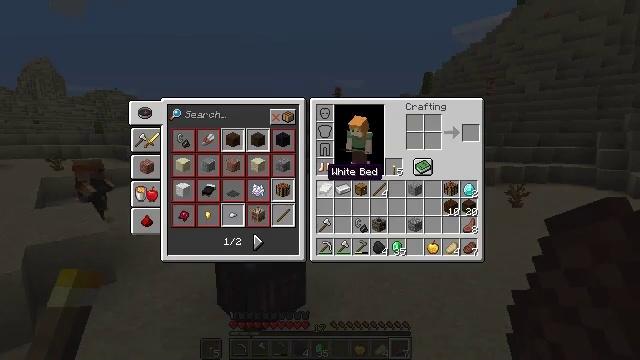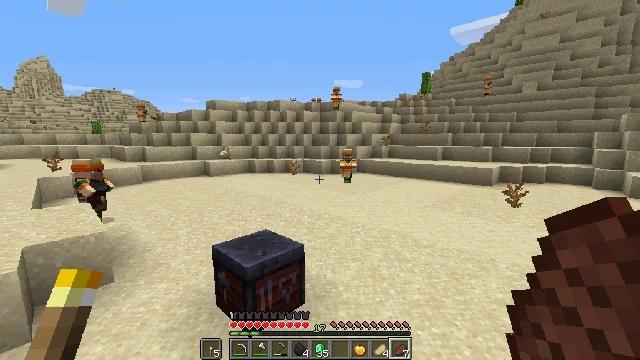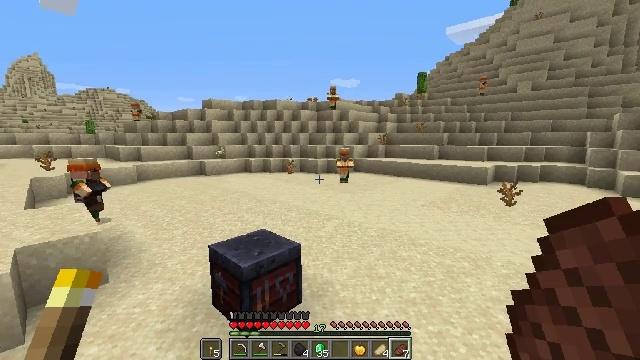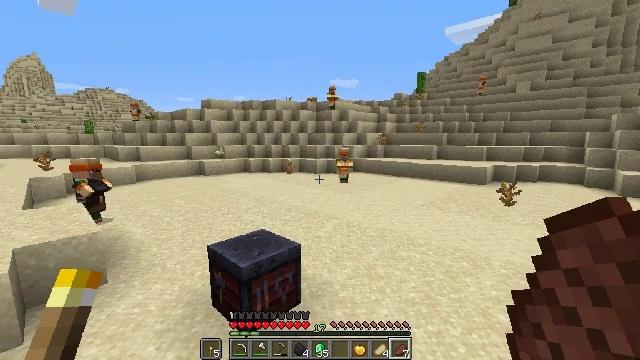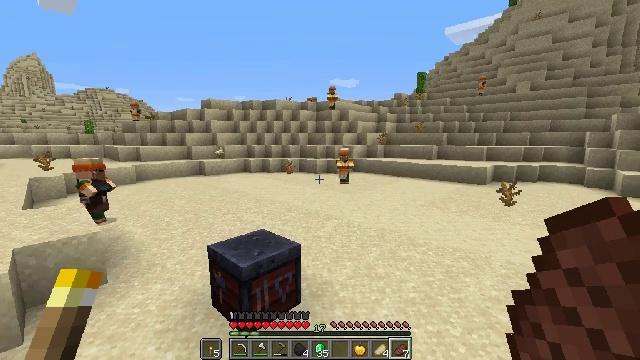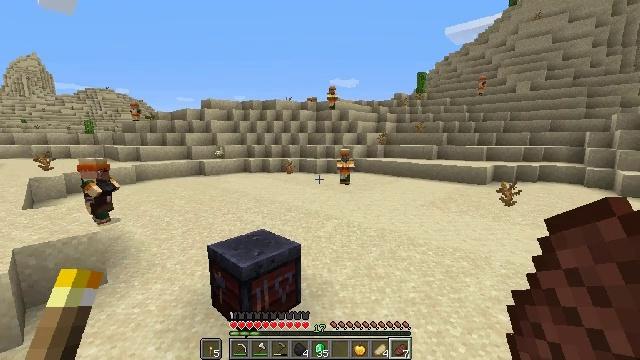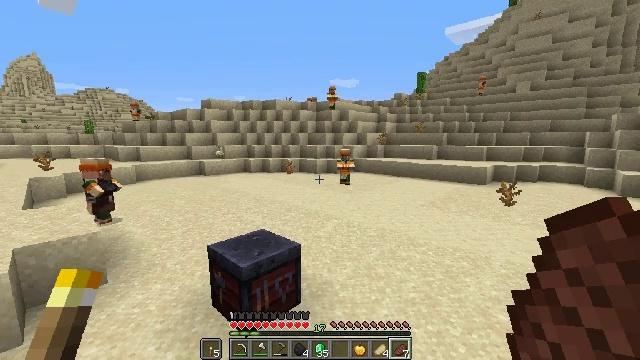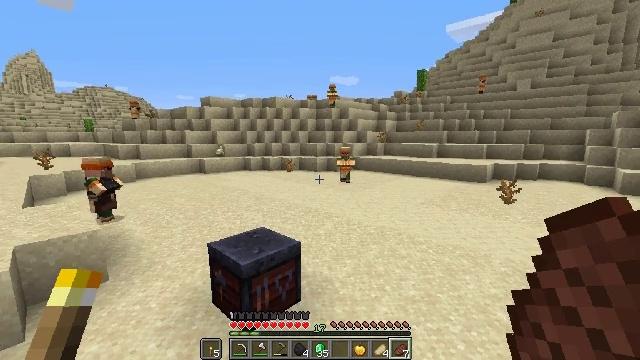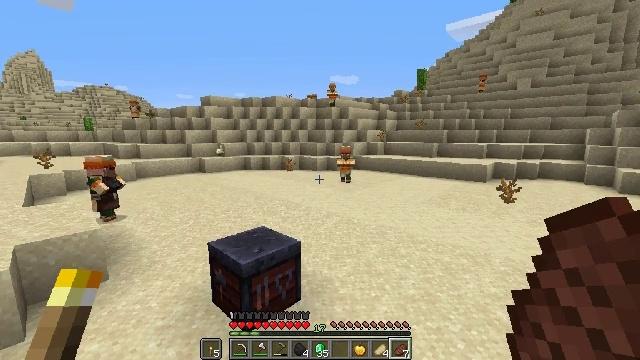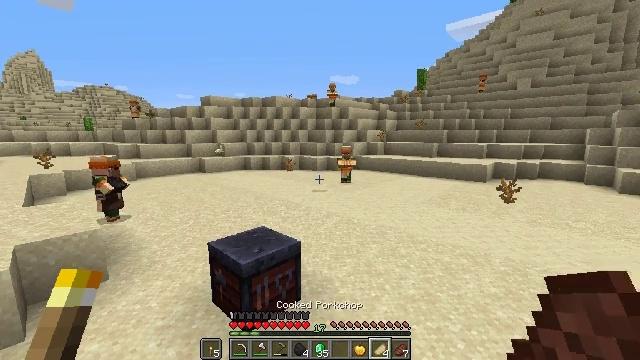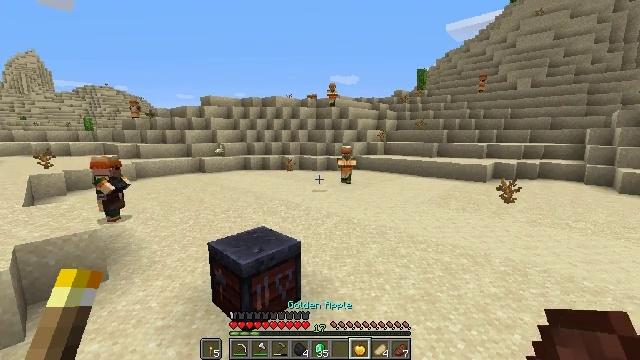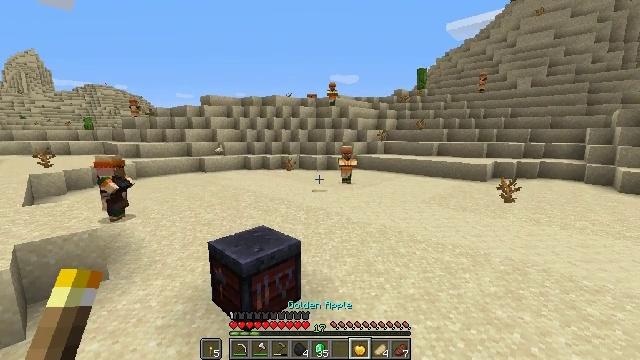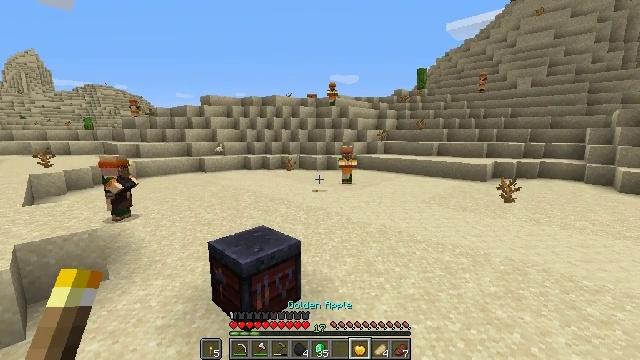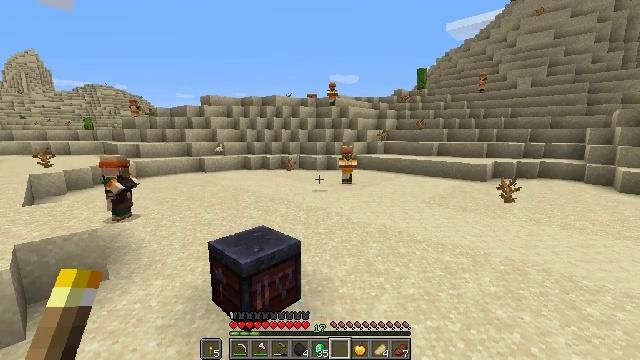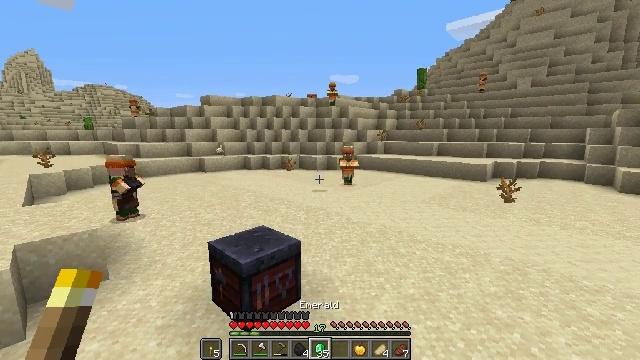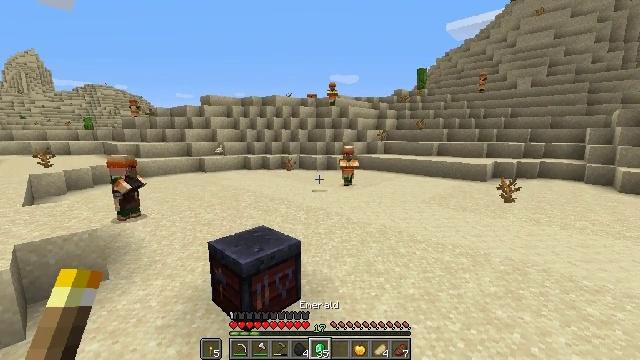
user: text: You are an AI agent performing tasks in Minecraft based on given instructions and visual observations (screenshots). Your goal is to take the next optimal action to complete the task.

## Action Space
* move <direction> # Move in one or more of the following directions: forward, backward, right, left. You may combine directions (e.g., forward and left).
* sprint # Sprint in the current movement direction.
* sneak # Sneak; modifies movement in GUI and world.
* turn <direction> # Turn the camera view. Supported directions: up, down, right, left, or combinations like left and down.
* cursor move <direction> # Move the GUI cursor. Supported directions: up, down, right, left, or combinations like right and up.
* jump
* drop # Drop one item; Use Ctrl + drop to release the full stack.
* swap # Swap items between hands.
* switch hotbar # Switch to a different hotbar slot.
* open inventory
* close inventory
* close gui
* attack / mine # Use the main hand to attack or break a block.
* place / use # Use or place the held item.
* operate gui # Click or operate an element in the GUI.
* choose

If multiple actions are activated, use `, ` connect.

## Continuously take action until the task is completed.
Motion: motion action
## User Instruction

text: Gather the smithing table into your inventory.
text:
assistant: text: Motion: no_op
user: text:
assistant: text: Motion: no_op
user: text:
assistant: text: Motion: no_op
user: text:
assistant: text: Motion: no_op
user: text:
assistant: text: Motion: no_op
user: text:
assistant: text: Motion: no_op
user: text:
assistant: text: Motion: no_op
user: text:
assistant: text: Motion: no_op
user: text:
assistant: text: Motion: no_op
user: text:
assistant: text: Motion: no_op
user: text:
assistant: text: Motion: no_op
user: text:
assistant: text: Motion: no_op
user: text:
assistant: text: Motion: no_op
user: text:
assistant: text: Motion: no_op
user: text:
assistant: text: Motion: no_op
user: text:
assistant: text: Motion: no_op
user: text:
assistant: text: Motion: no_op
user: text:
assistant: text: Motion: no_op
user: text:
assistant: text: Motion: no_op
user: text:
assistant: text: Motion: no_op
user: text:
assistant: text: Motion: no_op
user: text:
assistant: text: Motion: no_op
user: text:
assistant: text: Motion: no_op
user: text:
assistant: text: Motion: no_op
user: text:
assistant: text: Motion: no_op
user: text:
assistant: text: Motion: turn down
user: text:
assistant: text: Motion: no_op
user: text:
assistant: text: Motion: no_op
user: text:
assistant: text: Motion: no_op
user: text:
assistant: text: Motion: no_op